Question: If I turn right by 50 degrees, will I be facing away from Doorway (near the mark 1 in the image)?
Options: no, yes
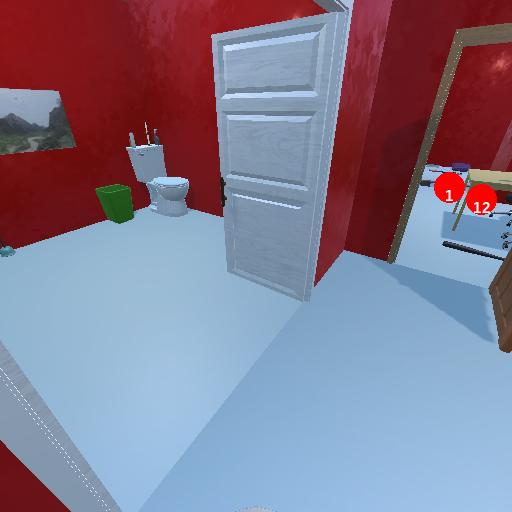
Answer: no